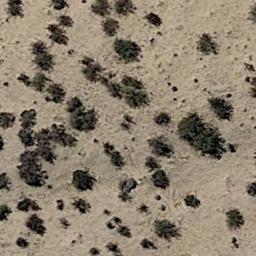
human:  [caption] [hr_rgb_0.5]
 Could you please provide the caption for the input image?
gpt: Some disconnected chaparrals of different sizes grow in the desert .

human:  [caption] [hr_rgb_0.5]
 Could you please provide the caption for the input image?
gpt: There are several trees and some weeds in this desert .

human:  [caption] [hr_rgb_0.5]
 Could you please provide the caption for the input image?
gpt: Chaparral is evenly distributed on the sand .

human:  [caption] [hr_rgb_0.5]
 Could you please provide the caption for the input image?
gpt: There are some dry bushes make up the chaparral on the desert .

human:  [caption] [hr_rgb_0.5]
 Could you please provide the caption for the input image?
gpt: The chaparral is thicker on the left than on the right .